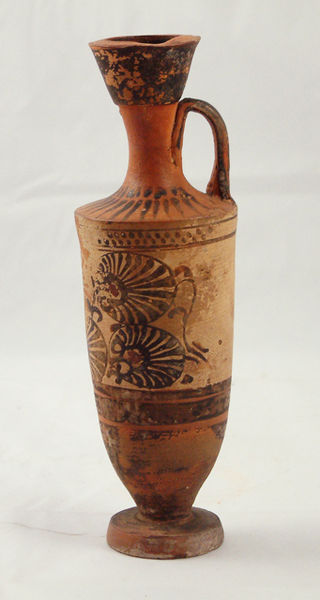
Titel: Lekythos, white-ground
Standort: Amherst (Massachusetts, USA)
Institution: Mead Art Museum, Amherst College
Schlagwörter: red, black, gold, old, yellow, flowers, brown, pot, vase, wooden, wood, greek, orange, stand, plants, ornament, plaster, rot, ancient, antique, design, ceramic, vessel, shells, pottery, tan, pedestal, jug, pitcher, container, tall, painted, antic, worn, clay, motif, slender, handle, decorated, ton, rim, amphore, terra cotta, greec, ägypten, caly, desgin, lopsided, agypt, plastewr